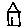
Label: house